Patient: sex M, age 65
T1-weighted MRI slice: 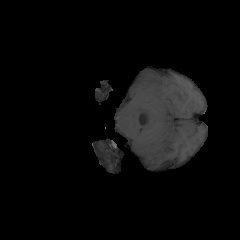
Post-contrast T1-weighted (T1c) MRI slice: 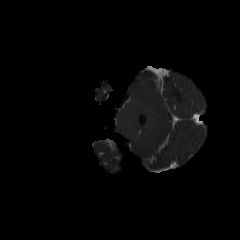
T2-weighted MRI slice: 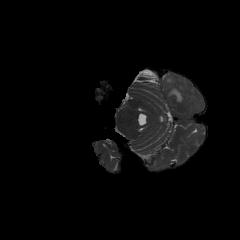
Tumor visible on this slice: yes
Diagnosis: Glioblastoma, IDH-wildtype
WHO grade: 4